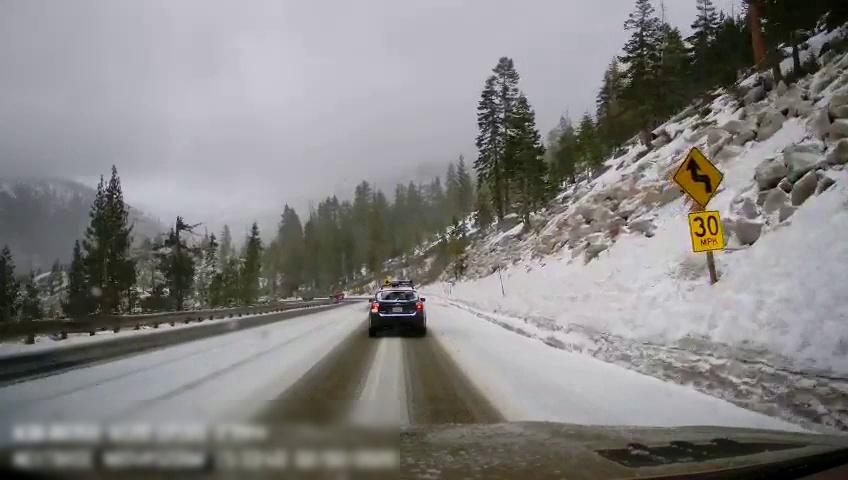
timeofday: Day
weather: Snowy
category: Drivable Space
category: Vehicles | Car
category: Traffic | Signs
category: Traffic | Signs